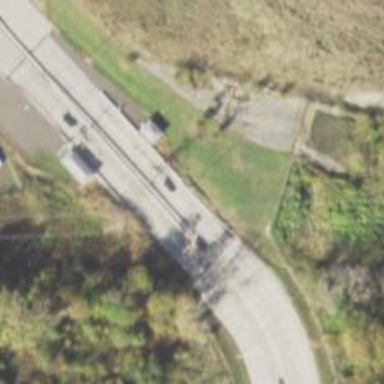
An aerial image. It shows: Toll gantry on the road.